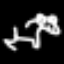
Label: frog